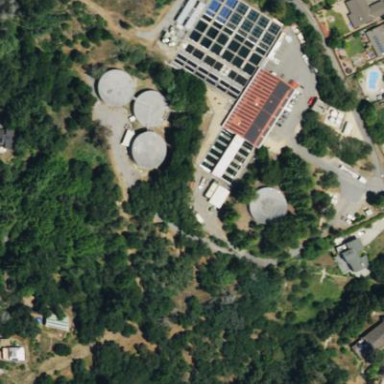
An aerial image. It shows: Water works facility.